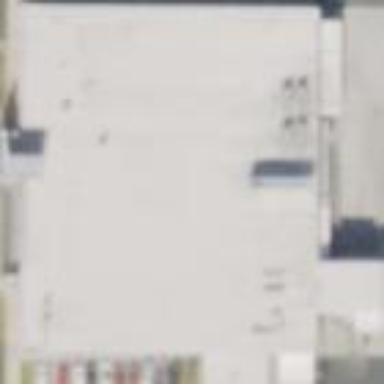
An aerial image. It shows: View of supermarket building.